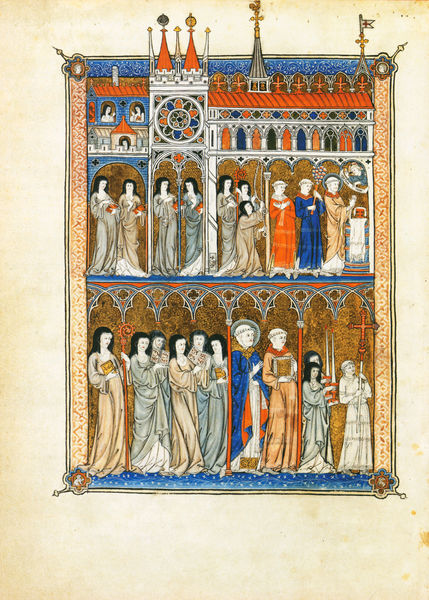
Titel: La Sainte Abbaye
Institution: London, British Library (BL)
Schlagwörter: blau, frauen, menschen, fenster, frau, kleid, kleider, männer, schwarz, säulen, zeichnung, dach, rot, malerei, bibel, kirche, gewand, gold, haare, mantel, gewänder, personen, gotik, kreis, turm, bücher, bogen, stab, fahne, gefolge, lanze, bögen, buch, kreuz, türmchen, türme, illustration, schwert, buchseite, mittelalter, priester, mönch, mönche, prozession, etagen, heilige, heilig, wandbild, tonsur, wetterhahn, dachreiter, türm, ikonographie, nonnen, bischofsstab, buchmalerei, blus, fensterrosette, mitterlalter, bögen bogn